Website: home-depot
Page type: newsletter-management
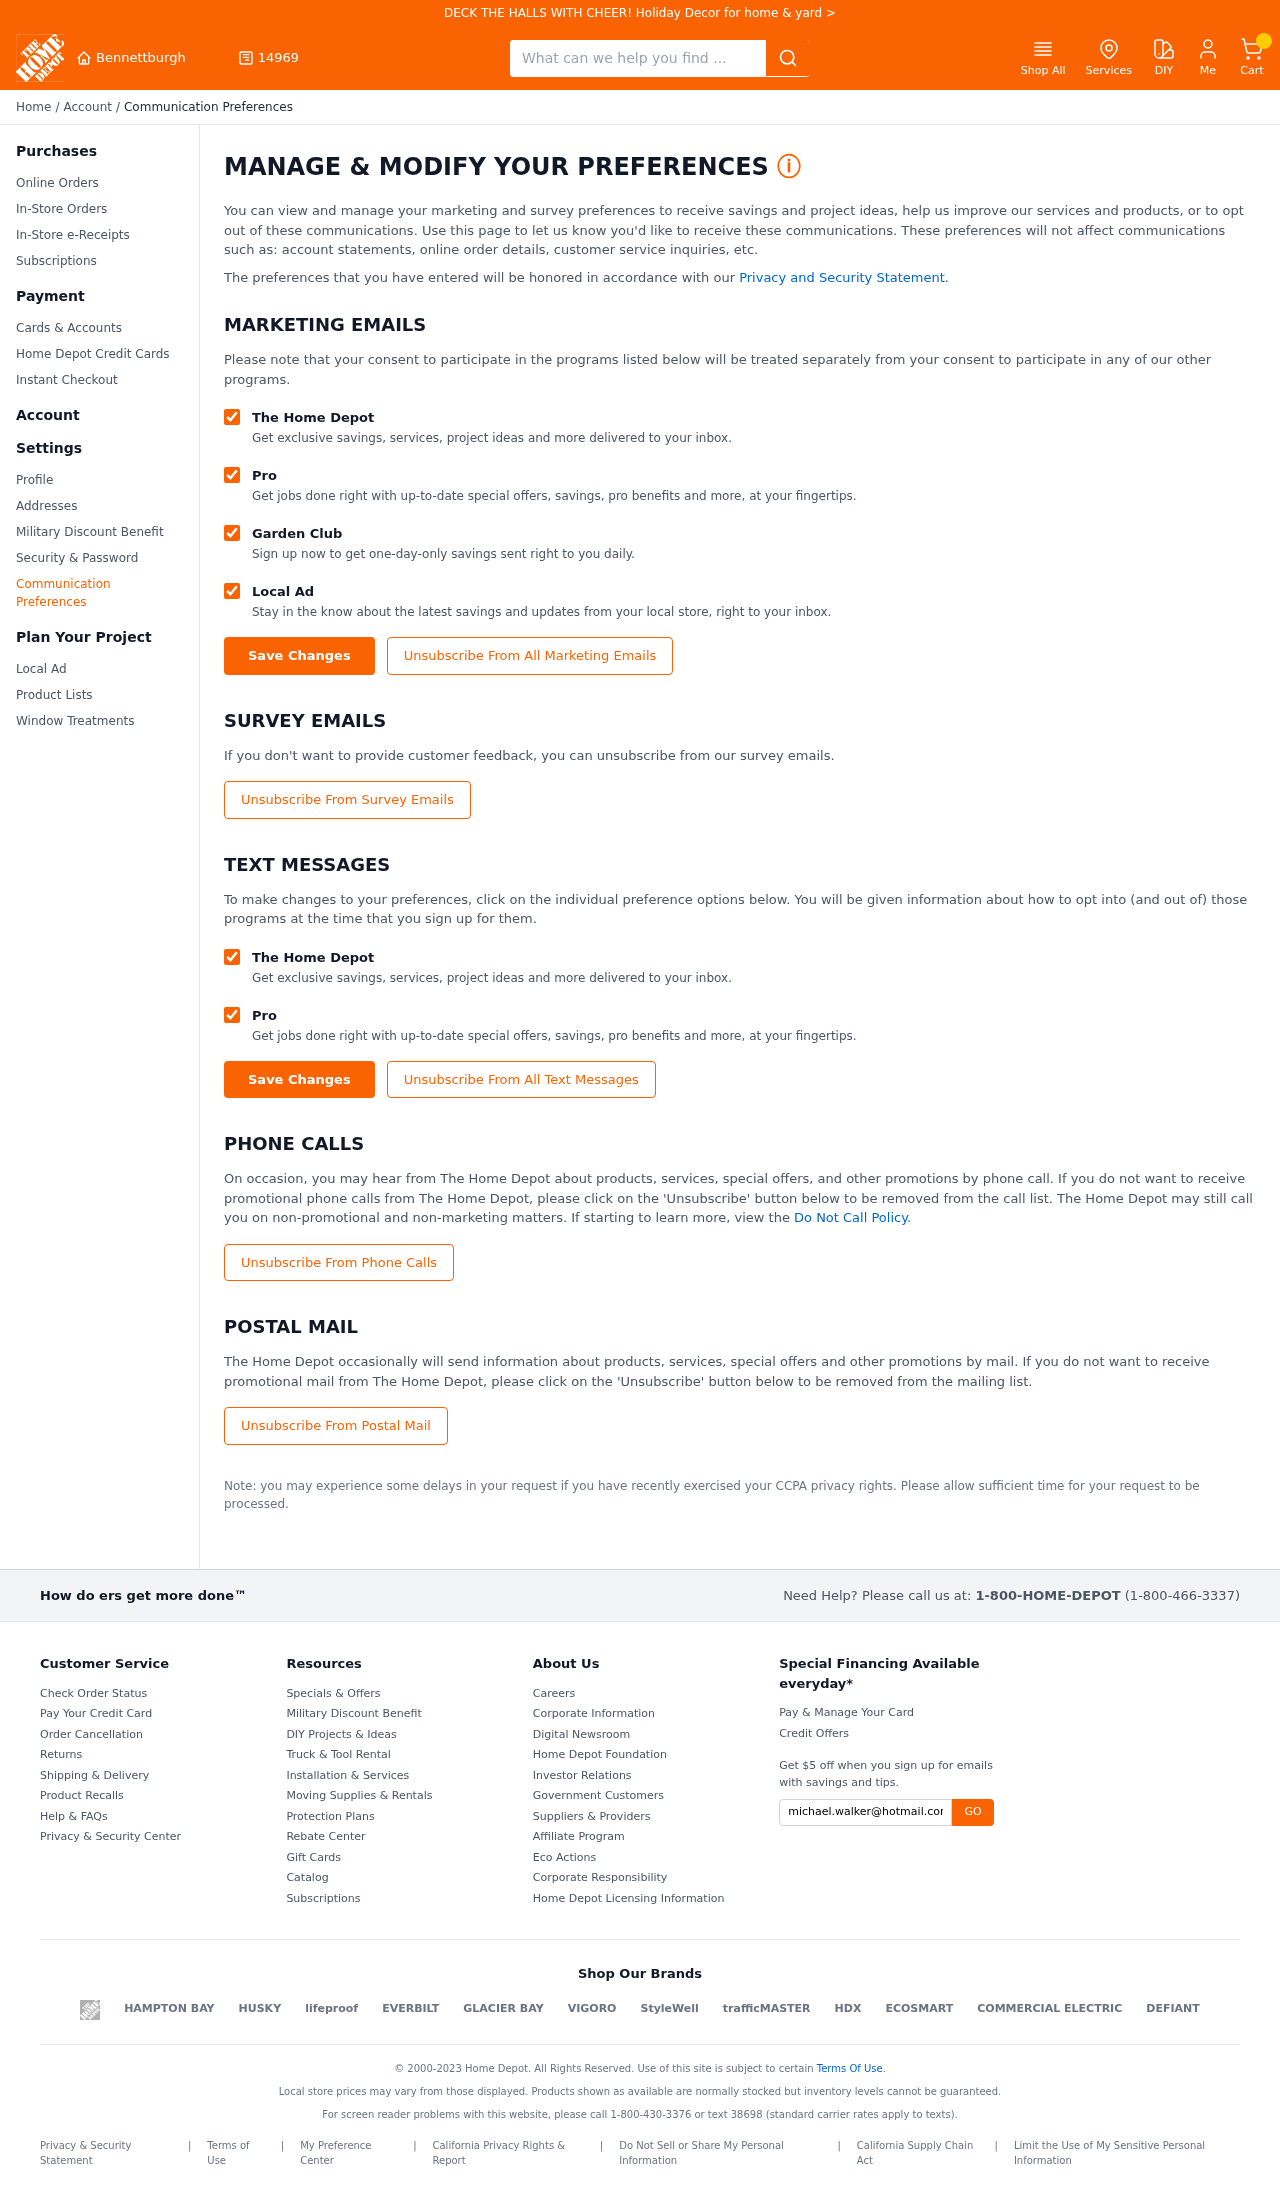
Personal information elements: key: PII_CITY
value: Bennettburgh
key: PII_POSTCODE
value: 14969
Search elements: key: HEADER_SEARCH
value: What can we help you find ...